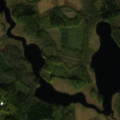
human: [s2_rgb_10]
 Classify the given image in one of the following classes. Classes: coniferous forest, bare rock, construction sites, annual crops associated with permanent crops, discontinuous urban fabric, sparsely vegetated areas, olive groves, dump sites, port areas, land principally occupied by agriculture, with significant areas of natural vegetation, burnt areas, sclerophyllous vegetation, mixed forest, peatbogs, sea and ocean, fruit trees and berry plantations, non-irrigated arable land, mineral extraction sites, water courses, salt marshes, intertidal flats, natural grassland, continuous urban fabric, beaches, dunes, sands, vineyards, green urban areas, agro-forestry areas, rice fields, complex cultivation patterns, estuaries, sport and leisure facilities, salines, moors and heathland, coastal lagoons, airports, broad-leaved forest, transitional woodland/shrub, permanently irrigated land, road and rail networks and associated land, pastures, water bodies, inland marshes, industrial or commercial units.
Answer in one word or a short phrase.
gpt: coniferous forest, transitional woodland/shrub, water bodies